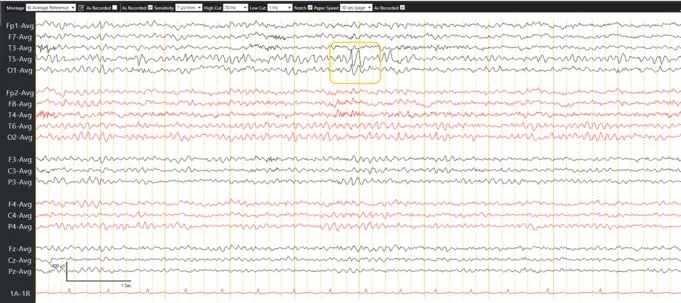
Common referential montage - improvement in background rhythm and left temporal epileptic abnormality.
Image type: electrography (eeg)